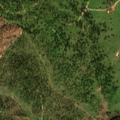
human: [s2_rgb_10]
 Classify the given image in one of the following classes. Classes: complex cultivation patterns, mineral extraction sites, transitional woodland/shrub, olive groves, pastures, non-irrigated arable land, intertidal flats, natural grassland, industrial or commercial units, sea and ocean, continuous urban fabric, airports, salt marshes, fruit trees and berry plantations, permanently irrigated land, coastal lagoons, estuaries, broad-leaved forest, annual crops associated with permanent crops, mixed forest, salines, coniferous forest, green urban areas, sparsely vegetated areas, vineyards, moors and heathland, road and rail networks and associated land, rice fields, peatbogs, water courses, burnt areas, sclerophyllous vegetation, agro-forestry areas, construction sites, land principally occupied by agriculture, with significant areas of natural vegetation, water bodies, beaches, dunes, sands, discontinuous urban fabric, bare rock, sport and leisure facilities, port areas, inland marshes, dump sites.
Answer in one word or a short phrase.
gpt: pastures, agro-forestry areas, broad-leaved forest